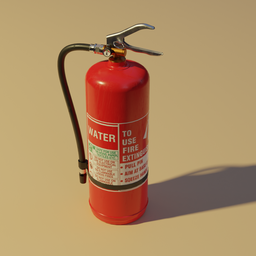
Label: tools